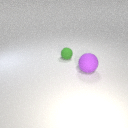
small green rubber sphere to the left of large purple rubber sphere